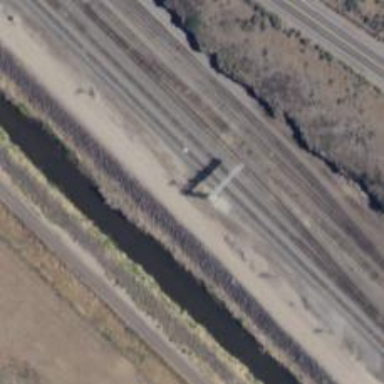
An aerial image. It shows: Railway signal.